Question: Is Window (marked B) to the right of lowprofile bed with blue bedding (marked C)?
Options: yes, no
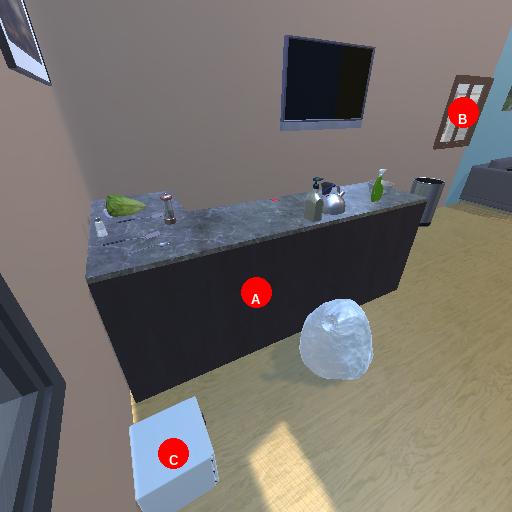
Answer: yes